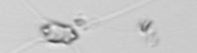
Label: Chaetoceros_didymus